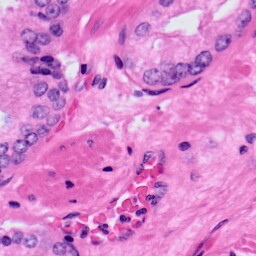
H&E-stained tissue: Prostate